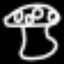
Label: mushroom